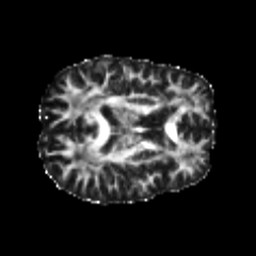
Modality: FA
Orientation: axial
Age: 26
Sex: male
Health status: healthy
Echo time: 0.074 s